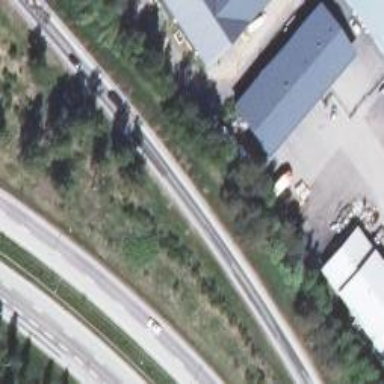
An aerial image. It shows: Trunk link road with asphalt surface.